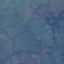
Land use / land cover class: Pasture